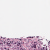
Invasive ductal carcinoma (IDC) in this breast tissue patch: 1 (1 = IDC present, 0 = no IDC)